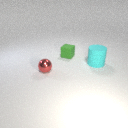
small red metal sphere to the left of large cyan rubber cylinder